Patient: sex M, age 45
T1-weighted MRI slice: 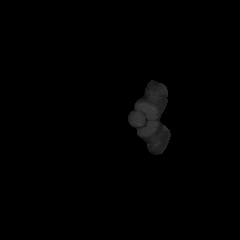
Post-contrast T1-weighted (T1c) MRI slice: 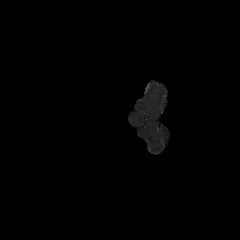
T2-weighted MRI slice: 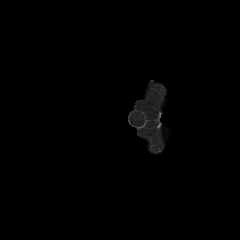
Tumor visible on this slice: no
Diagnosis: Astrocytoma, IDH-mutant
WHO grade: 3